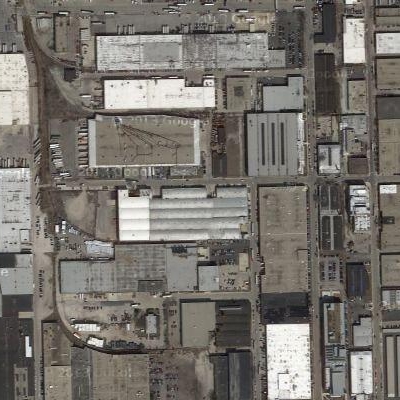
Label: cIndustry